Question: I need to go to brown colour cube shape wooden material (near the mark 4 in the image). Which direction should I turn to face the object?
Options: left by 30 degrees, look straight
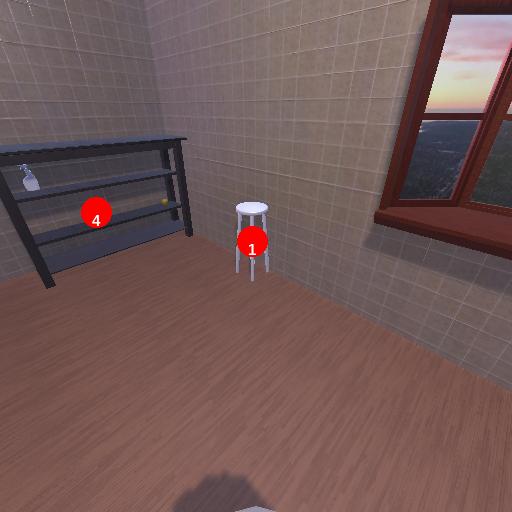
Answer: left by 30 degrees